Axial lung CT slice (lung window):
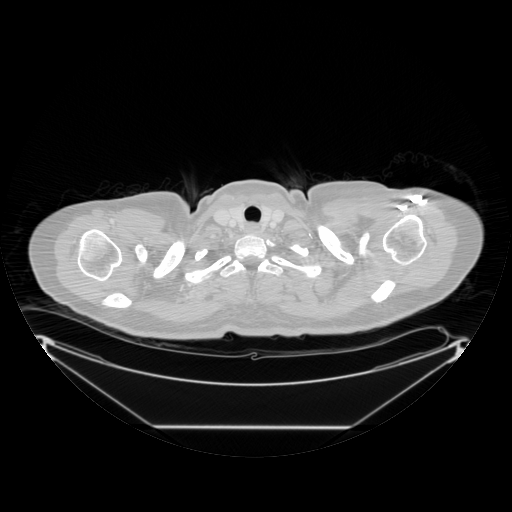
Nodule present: no